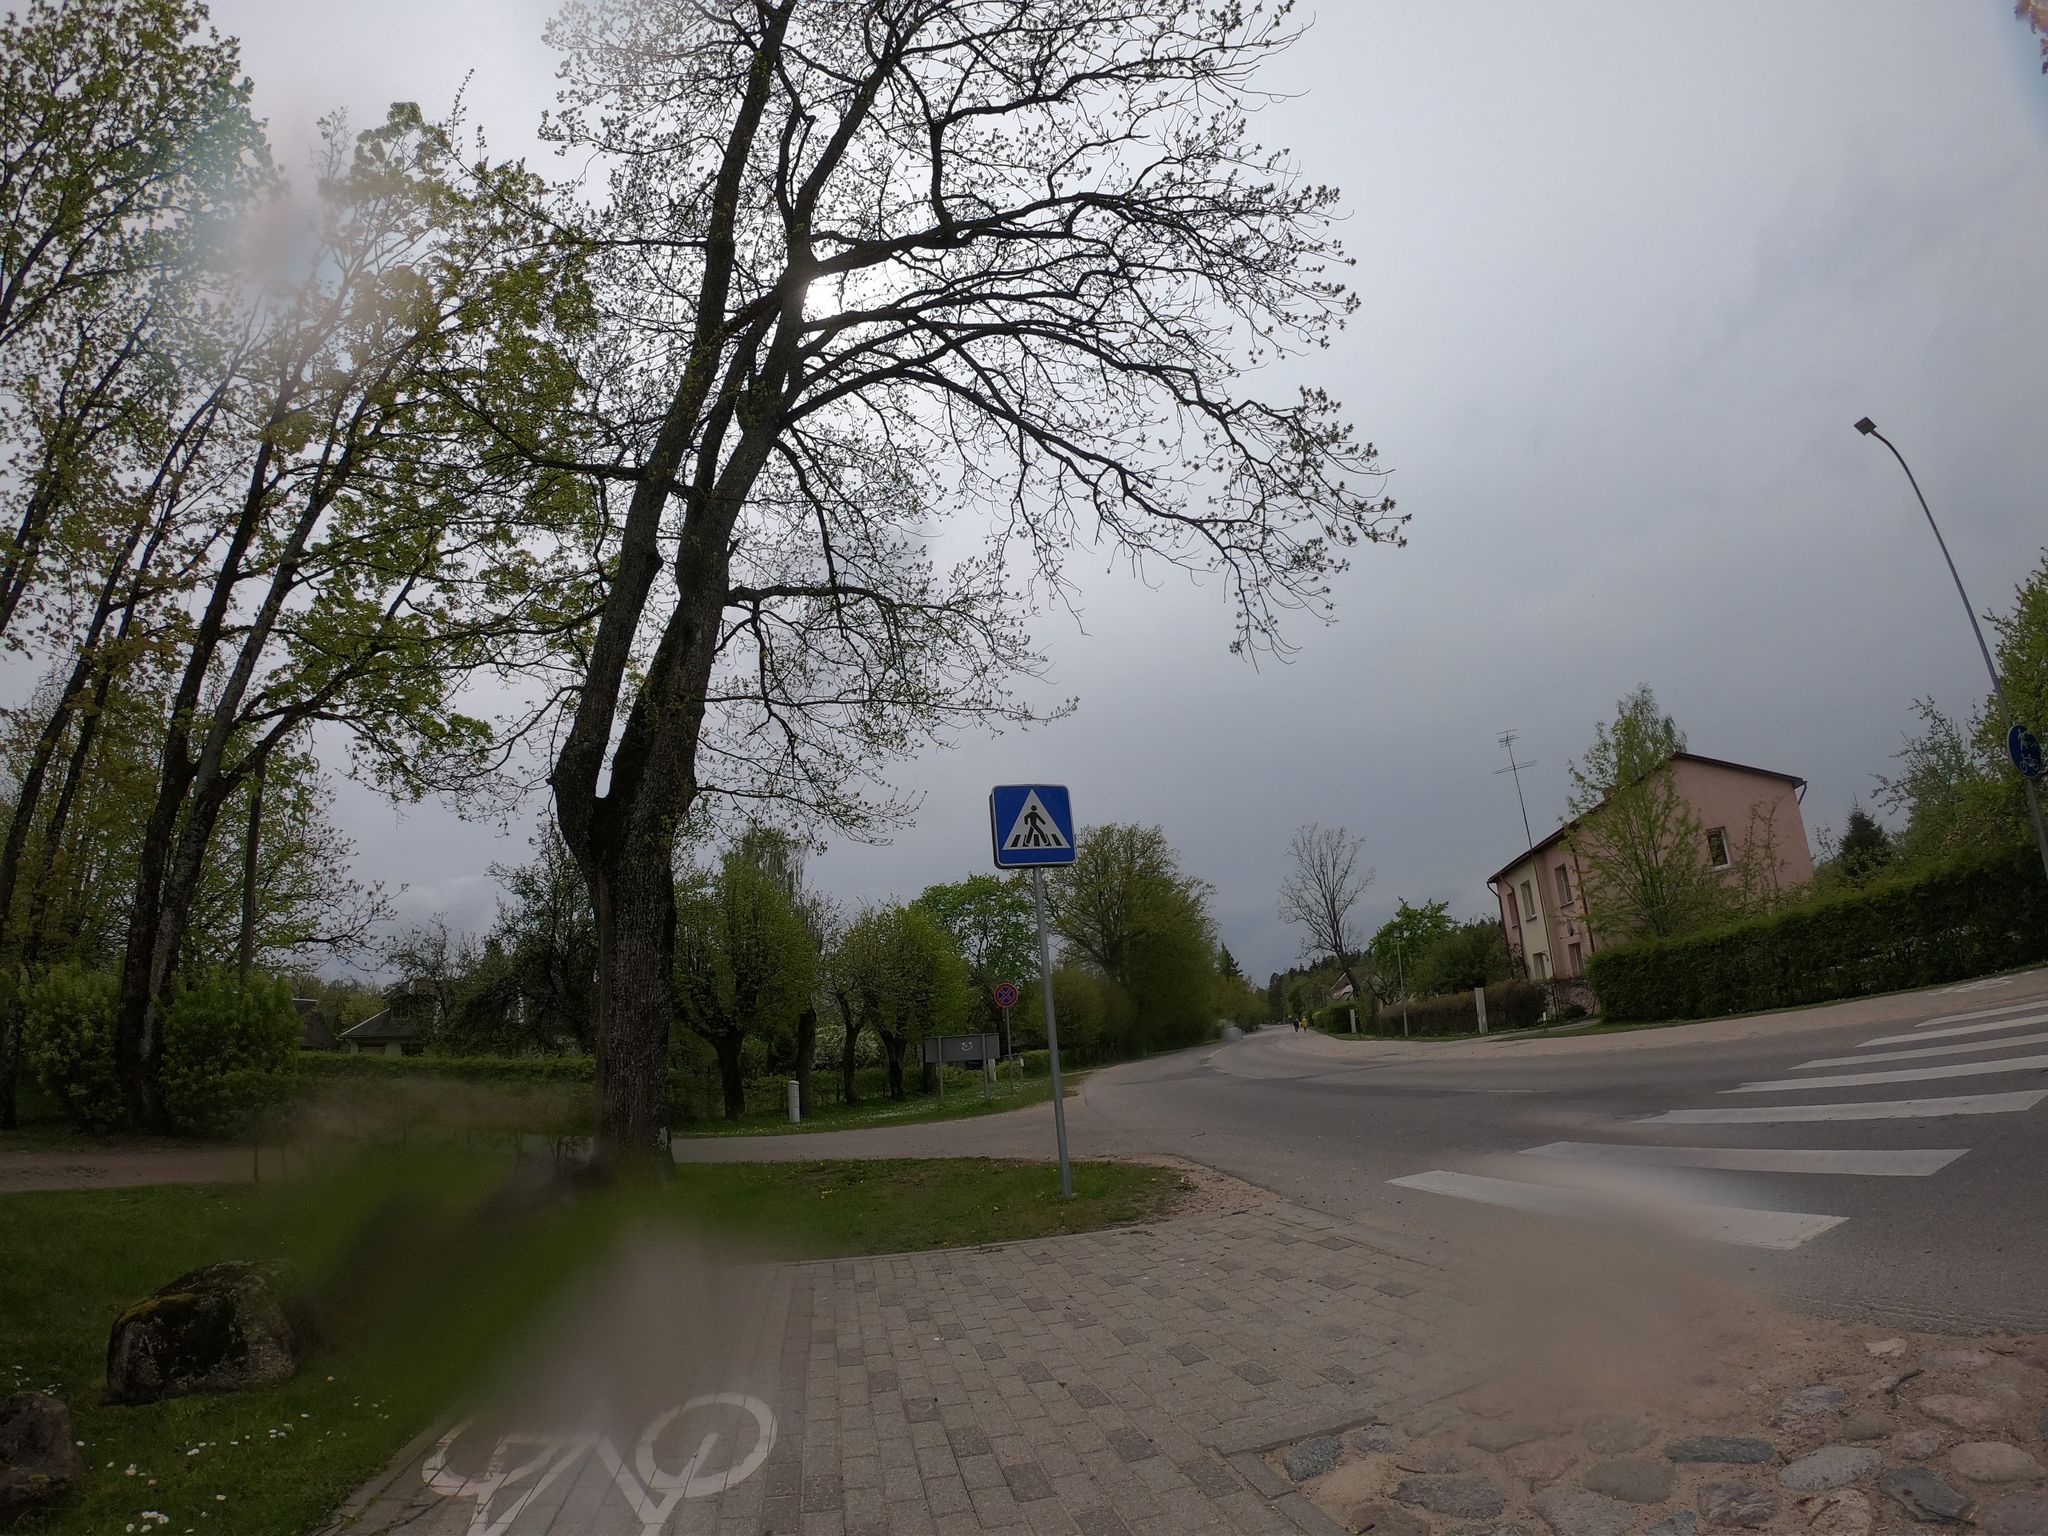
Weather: cloudy
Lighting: day
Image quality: good
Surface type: cycling surface
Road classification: cycleway
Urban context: rural cluster
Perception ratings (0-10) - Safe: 7.04, Lively: 7.96, Beautiful: 9.35, Boring: 7.28, Depressing: 2.72, Wealthy: 4.1